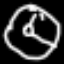
Label: clock